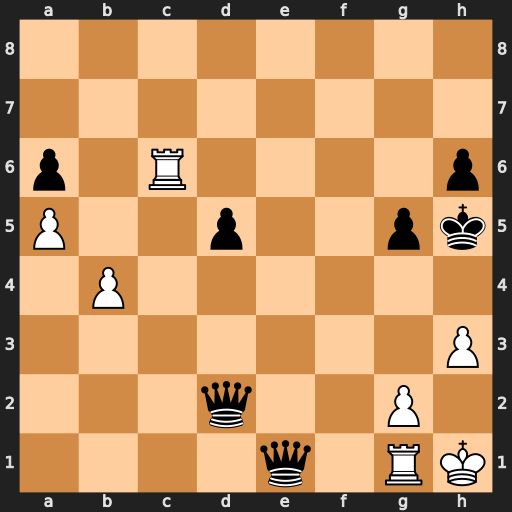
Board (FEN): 8/8/p1R4p/P2p2pk/1P6/7P/3q2P1/4q1RK
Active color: w
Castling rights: -
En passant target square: -
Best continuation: g4+ Kh4 Rxh6#